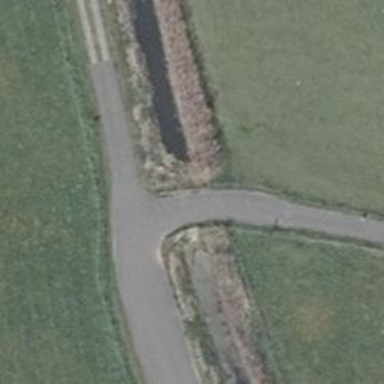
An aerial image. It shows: Asphalt cycleway.